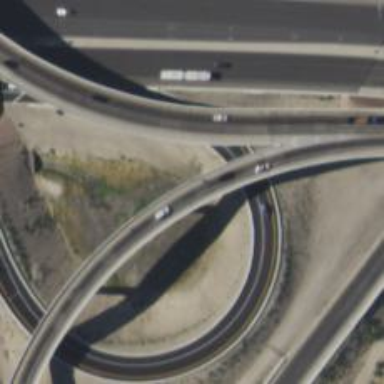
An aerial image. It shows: Bridge on motorway link.